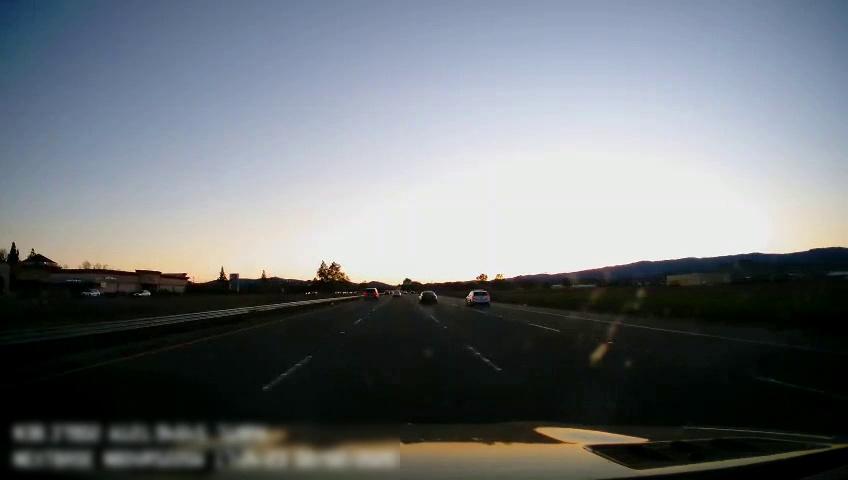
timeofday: Dusk/Dawn/Twilight
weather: Cloudy
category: Drivable Space
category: Vehicles | Car
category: Vehicles | Car
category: Vehicles | Car
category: Vehicles | SUV
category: Vehicles | Car
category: Vehicles | SUV
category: Lanes | Alternate Lane
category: Lanes | Current Lane
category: Lanes | Current Lane
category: Lanes | Alternate Lane
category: Lanes | Alternate Lane